Question: I have setup a database of transportation types, and have entered various metadata about those types into a web based database (MySQL). The types and classification values of my data will be dynamic so I don't want to hard-code too much.
I would like to create a web based filter pane where the various attributes of my data are presented for the user to apply various filters to the data, once the various filter attributes have been selected I would like to execute a query to the database and return the resulting records in a grid on the page...
See the example below:

In the example, i would like to associate images to some of the attribute types in the database So that when the user clicks on the image, the grid is updated with the relevant database information.
I would like to use PHP, ajax and Html to do this... however I would like to know if there are any frameworks and specific components that I can use to make this easy (such as jQuery or MooTools)
This is all new to me, and any assistance would be appreciated!
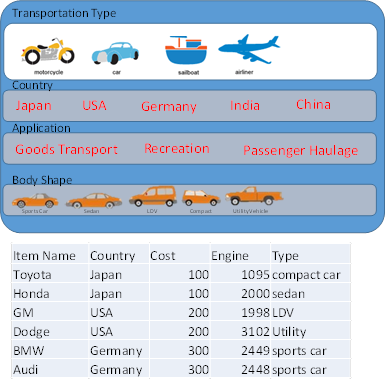
Answer: The problem you are trying to solve is close to the "Faceted Search". Please google for the term, you will get a lot of information.
You can use Solr or Lucene to implement the faceted search.